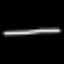
Label: line